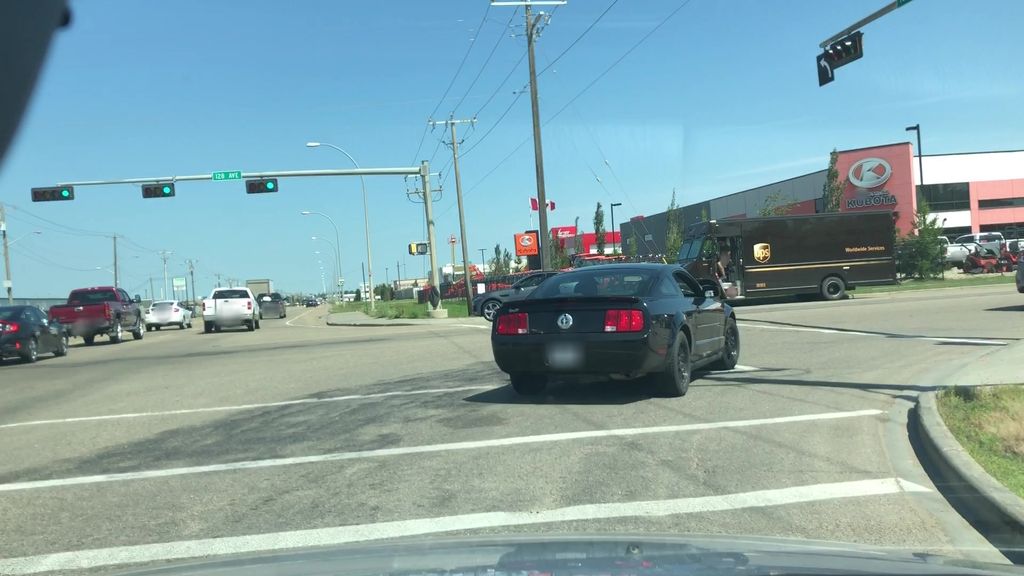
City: edmonton